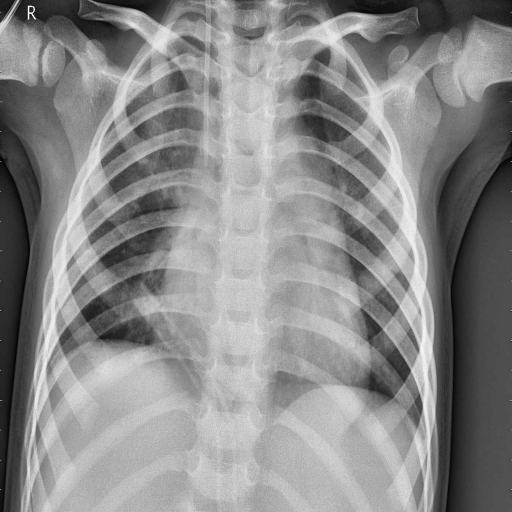
Finding: PNEUMONIA